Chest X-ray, AP view. Patient: 76 years old, sex M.
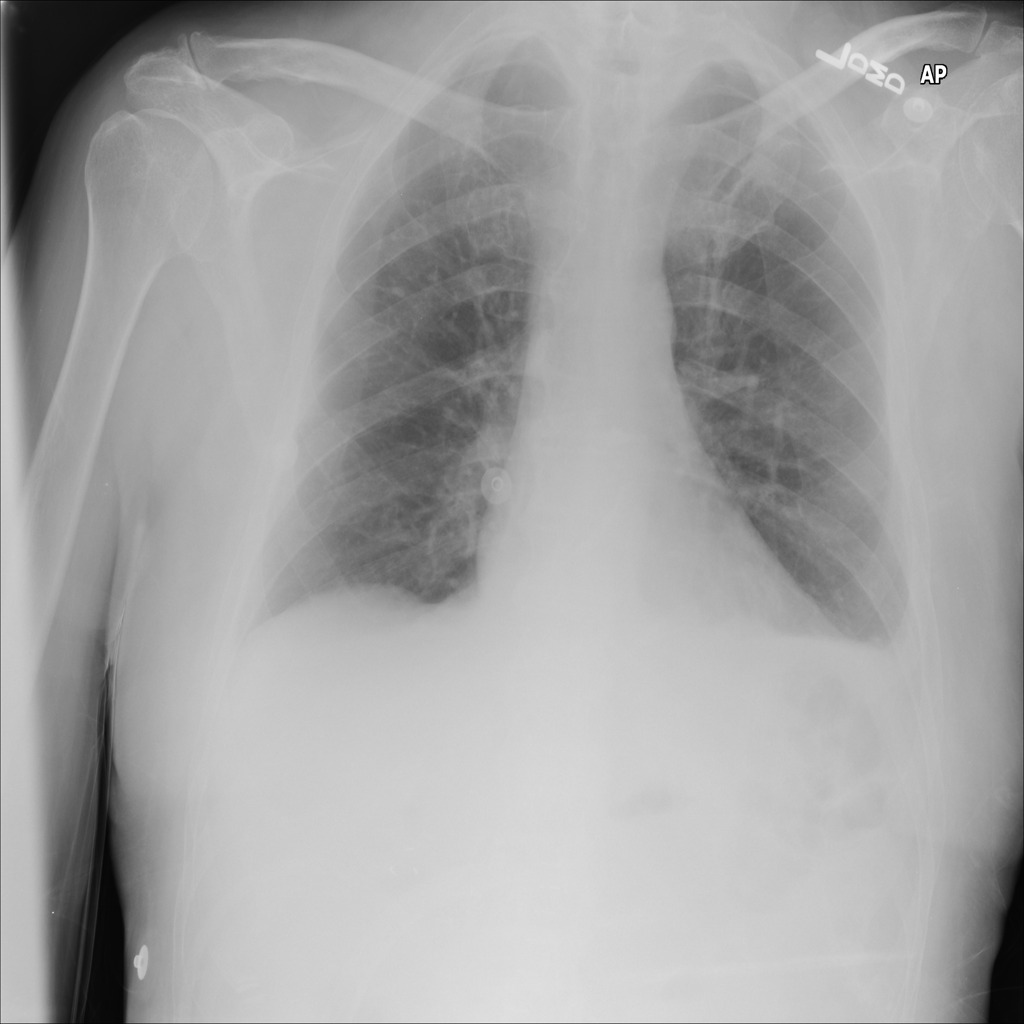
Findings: Effusion